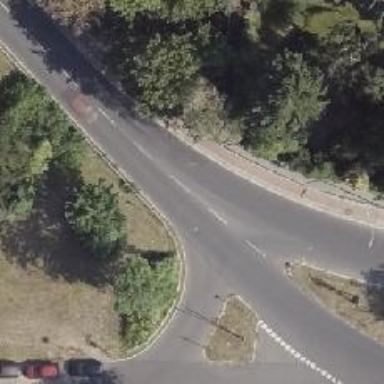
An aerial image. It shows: Tertiary road with asphalt surface and cycle track on the left side.